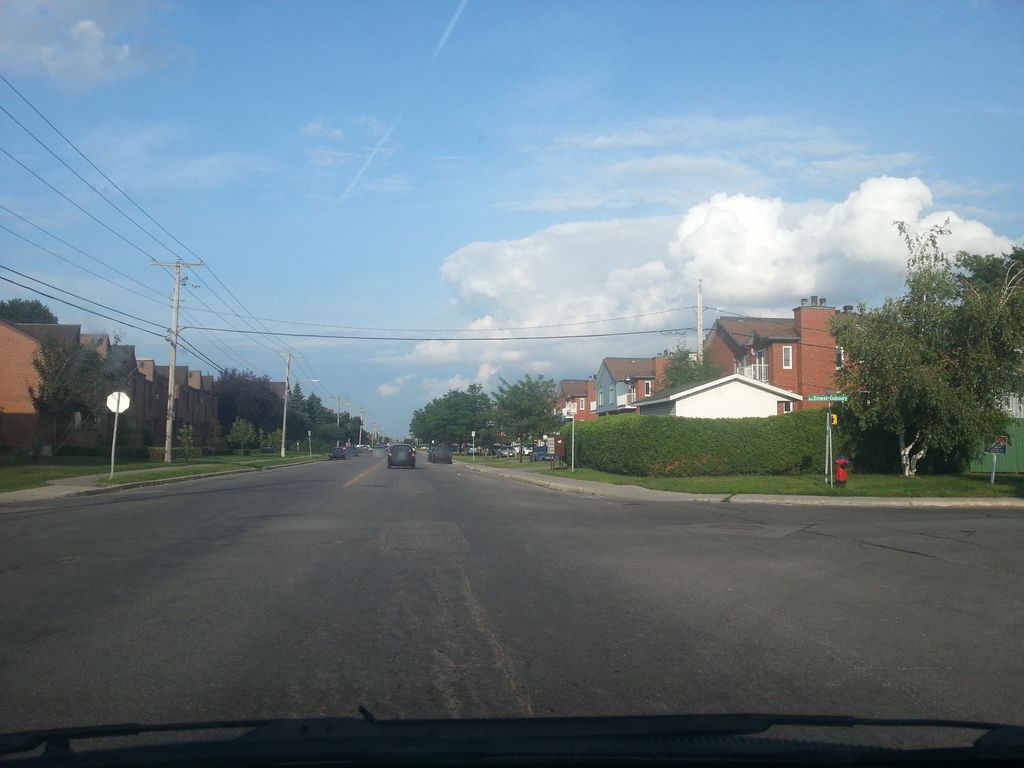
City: ottawa-gatineau